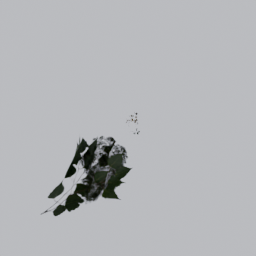
Label: nature